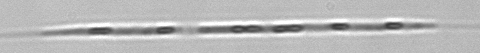
Label: Rhizosolenia